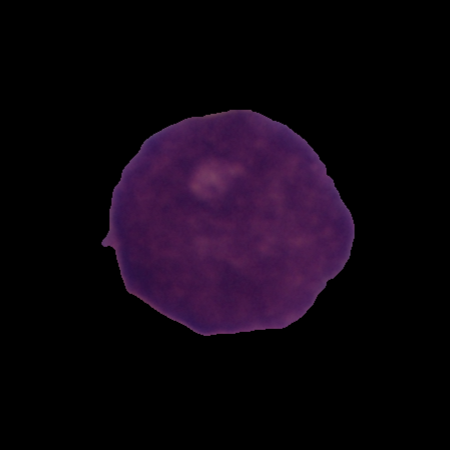
Label: cancer